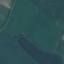
Land use / land cover: AnnualCrop